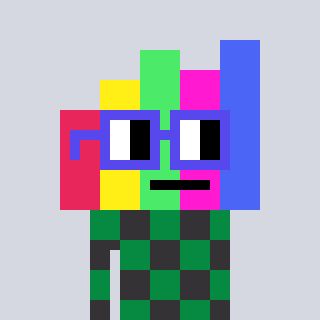
a pixel art character with square blue glasses, a bar chart-shaped head and a grayscale-colored body on a cool background